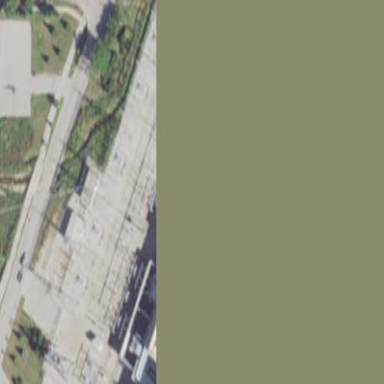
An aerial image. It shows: Power substation dedicated to generation.